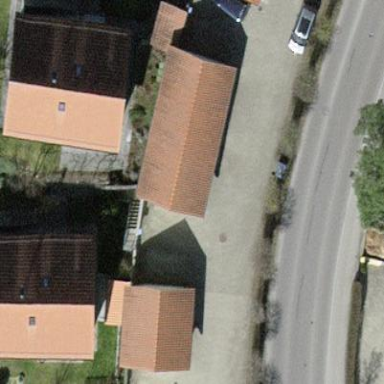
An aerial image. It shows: Group of garages.